Question: What is the color of the ball at (2, 4, 3)? The answer is the name of the color, with the first letter capitalized. You can choose an answer from Red, Green, Orange, Cyan, Purple, Blue and Yellow.
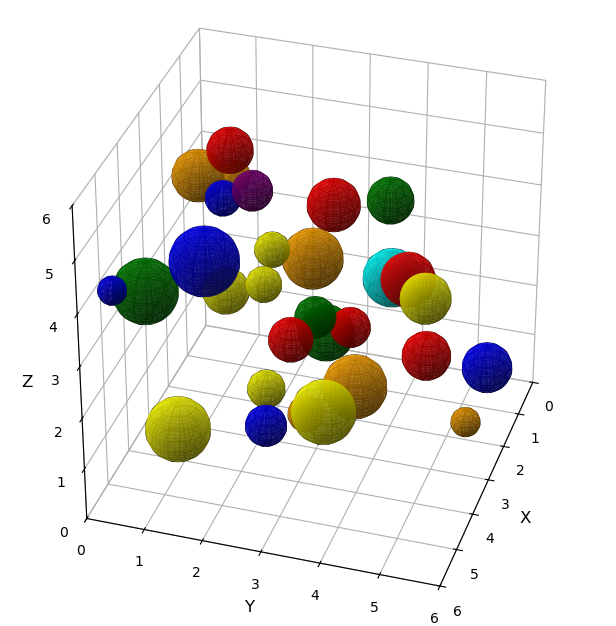
Answer: Cyan